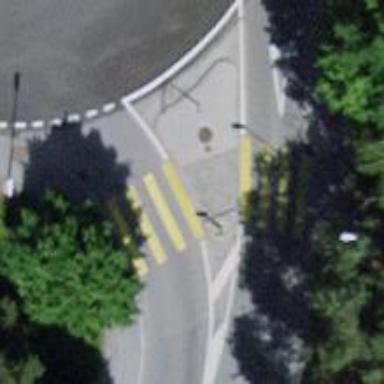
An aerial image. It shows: Marked footway crossing with central island.